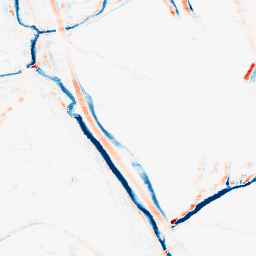
Category: morphological
Decomposition family: morphological_rect
Decomposition parameters: operation: average
width: 10
height: 5
Upsampling method: bicubic
Upsampling parameters: scale: 8
Upsampling scale: 8